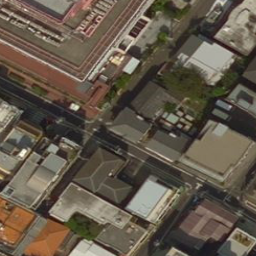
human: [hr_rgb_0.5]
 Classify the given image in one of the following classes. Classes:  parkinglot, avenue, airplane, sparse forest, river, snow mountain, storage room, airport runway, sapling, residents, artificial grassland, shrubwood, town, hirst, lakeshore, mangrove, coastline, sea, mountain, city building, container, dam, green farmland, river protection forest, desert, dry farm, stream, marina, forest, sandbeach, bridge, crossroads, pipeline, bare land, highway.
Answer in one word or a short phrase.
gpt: city building